Field crop: maize
Growth stage: 2
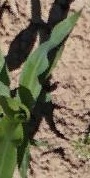
Species: maize